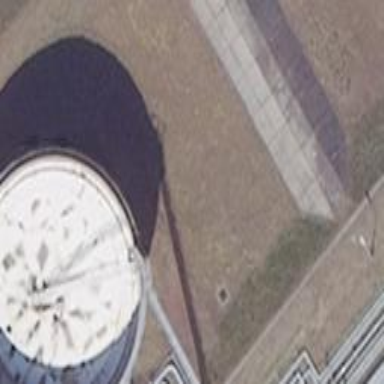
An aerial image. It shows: Storage tank which is man-made and housed in building.